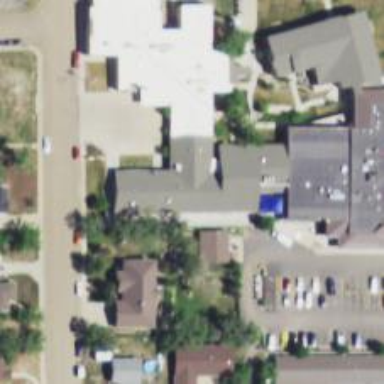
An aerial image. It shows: Nursing home.